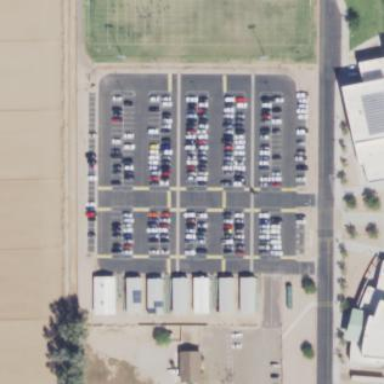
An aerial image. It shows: Parking area.